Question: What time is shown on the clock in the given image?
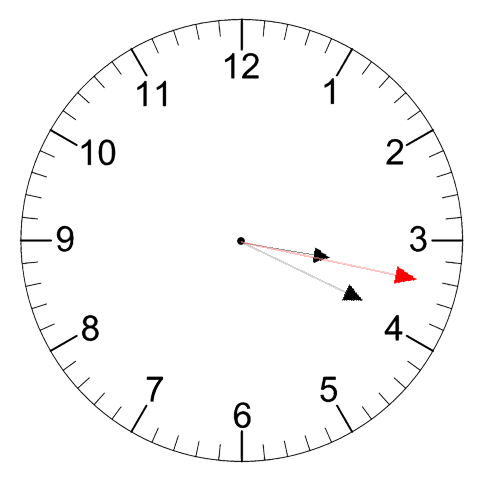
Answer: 03:19:17